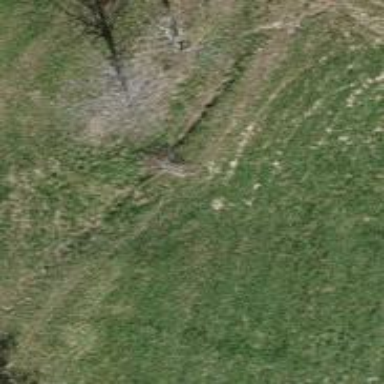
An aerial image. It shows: Path covered with grass.